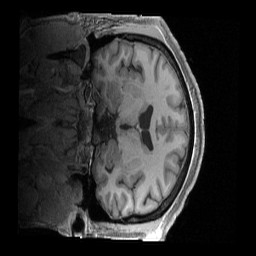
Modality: T1w
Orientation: coronal
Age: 43
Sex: male
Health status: ill
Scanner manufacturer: siemens
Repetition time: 2.4 s
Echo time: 0.00231 s